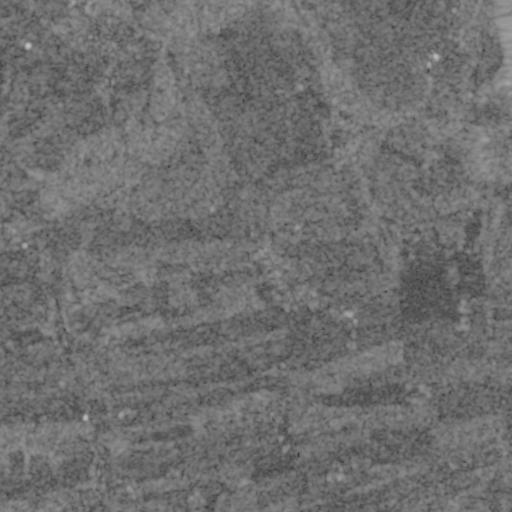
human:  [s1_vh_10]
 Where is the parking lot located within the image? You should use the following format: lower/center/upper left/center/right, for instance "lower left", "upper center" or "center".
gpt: The parking lot is located in the lower right of the image.
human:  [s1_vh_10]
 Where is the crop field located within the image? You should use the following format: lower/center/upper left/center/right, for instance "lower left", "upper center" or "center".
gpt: There is no crop field in the image.

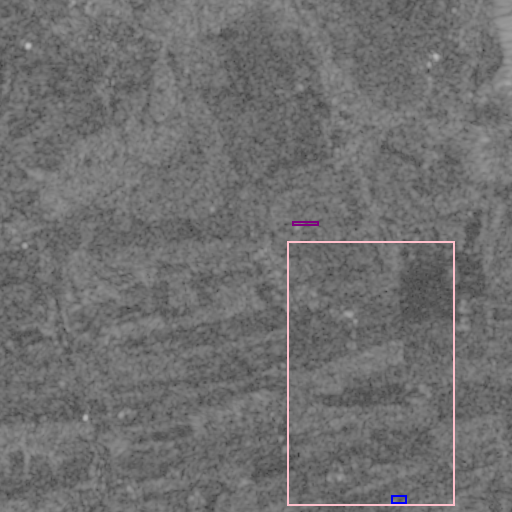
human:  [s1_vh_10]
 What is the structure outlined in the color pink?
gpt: The structure outlined in pink is a crop field.
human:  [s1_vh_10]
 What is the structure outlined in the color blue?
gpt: The structure outlined in blue is a parking lot.
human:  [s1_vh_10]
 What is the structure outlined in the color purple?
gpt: The structure outlined in purple is a building.
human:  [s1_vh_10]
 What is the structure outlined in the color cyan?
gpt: There is no cyan outline.